Field crop: maize
Growth stage: 2
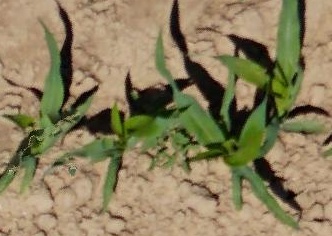
Species: maize